Interaction volume radius: 10 \u00c5
Interaction volume height: 10 \u00c5
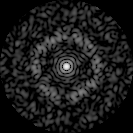
Disorder parameter: 0.8155